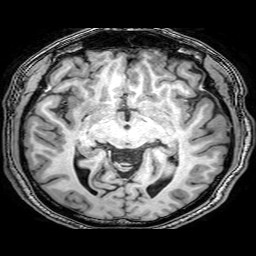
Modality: T1w
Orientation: coronal
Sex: male
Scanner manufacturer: philips
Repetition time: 0.008106 s
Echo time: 0.00371 s